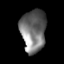
Tissue: lung
Cell type: Epithelial cells
Senescence score: 0.1757
Nuclear area (px): 1048
Mean DAPI intensity: 113.738